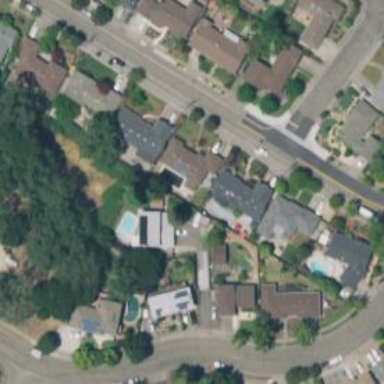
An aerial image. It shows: Driveway.